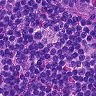
Metastatic tissue present: no